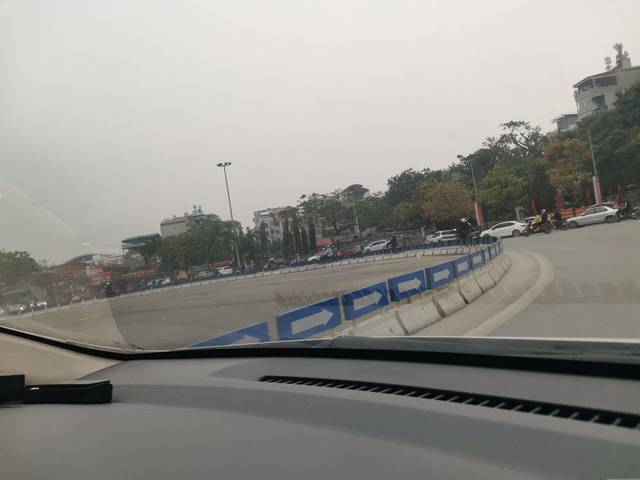
Region: Vietnam
Coordinates: 21.037, 105.794